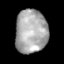
Tissue: skin
Cell type: Fibroblasts
Senescence score: 0.8045
Nuclear area (px): 1361
Mean DAPI intensity: 170.026